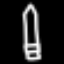
Label: pencil